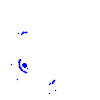
Particle: electron